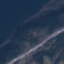
Label: Highway